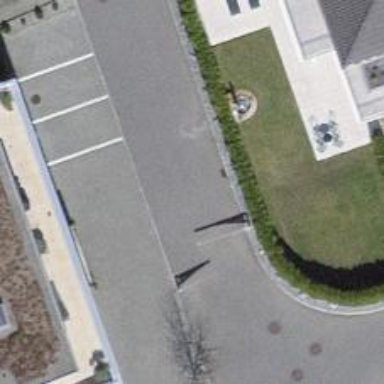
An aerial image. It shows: Gate.